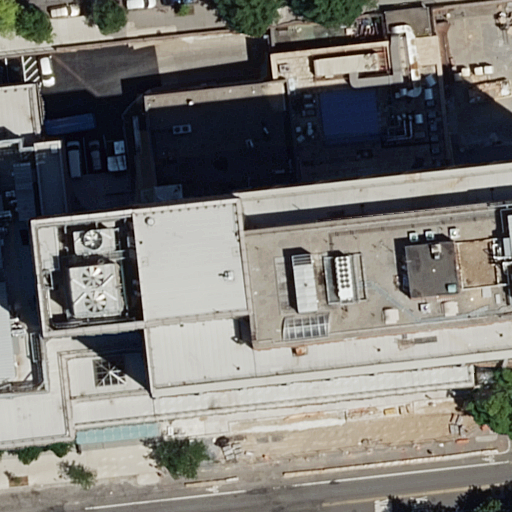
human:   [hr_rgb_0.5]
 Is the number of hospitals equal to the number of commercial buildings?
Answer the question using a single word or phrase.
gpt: no

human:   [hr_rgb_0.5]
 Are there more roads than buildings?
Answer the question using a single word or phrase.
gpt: yes

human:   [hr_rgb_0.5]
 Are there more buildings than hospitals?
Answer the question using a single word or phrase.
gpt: no

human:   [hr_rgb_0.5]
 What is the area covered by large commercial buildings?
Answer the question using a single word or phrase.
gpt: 0m2

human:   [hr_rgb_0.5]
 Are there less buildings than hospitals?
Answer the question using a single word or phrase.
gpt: no

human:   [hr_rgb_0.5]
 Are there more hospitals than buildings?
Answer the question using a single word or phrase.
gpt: no

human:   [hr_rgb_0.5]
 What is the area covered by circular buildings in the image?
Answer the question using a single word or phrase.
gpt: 0m2

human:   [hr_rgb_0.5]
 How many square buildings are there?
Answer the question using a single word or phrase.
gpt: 0

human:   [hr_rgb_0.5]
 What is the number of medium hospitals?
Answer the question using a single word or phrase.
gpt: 0

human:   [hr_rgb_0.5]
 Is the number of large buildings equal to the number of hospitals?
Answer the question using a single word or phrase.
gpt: yes

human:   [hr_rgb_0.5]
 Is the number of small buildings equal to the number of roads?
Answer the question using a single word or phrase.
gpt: no

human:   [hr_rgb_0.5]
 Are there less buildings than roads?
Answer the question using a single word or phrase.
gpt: yes

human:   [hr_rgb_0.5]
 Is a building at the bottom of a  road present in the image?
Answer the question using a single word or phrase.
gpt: no

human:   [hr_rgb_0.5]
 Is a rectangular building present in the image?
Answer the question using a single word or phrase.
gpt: no

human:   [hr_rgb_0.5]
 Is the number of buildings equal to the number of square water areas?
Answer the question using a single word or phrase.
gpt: no

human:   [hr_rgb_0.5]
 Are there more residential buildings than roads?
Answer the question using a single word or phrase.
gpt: no

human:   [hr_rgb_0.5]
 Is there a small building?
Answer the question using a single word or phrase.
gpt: no

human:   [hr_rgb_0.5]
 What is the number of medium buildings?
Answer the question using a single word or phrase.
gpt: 0

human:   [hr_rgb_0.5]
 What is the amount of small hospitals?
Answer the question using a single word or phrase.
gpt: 0

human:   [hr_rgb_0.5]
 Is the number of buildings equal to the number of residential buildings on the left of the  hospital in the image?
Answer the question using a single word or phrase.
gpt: no

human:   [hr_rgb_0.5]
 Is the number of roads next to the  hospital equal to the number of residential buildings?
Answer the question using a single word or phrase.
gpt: no

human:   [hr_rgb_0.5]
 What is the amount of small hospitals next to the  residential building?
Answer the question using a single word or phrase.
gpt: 0

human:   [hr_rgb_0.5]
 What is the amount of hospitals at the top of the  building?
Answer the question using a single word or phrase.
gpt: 0

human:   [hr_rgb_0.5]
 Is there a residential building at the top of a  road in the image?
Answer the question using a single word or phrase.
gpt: yes

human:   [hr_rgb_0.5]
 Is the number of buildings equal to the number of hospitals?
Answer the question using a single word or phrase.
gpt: yes

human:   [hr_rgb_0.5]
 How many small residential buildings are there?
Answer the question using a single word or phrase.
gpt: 0

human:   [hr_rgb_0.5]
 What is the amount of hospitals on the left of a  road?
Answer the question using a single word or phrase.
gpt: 0

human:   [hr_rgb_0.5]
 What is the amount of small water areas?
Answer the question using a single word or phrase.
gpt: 0

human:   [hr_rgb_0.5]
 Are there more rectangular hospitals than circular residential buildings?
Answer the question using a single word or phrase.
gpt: no

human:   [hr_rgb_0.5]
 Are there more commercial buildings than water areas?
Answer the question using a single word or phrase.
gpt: no

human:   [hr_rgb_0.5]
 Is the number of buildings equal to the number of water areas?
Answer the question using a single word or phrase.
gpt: no

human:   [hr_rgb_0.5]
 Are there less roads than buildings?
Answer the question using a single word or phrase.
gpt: no

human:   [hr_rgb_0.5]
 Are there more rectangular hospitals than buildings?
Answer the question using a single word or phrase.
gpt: no

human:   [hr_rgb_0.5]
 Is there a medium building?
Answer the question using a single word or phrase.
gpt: no

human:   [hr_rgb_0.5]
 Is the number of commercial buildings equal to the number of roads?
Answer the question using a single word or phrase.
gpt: no

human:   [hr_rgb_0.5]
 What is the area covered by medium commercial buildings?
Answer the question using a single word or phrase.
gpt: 0m2